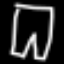
Label: pants